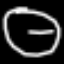
Label: clock